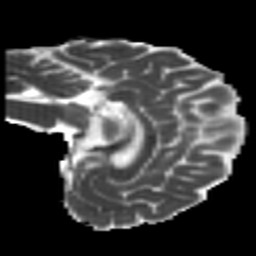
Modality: MD
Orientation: sagittal
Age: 23
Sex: female
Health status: healthy
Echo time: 0.074 s